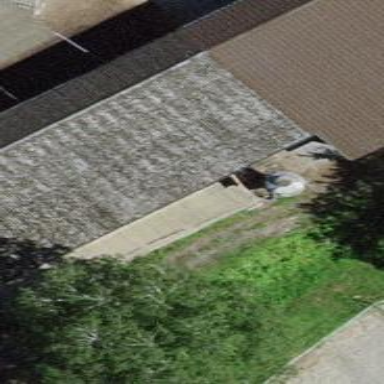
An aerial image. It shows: Garage.